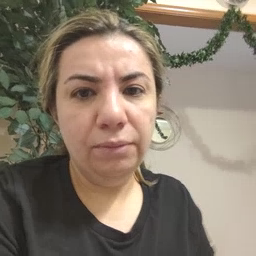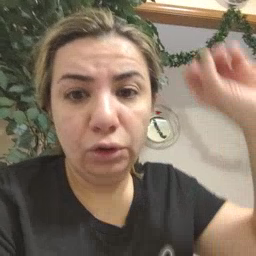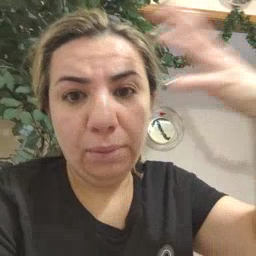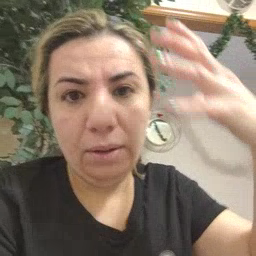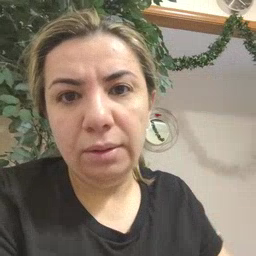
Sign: sun